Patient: sex M, age 35
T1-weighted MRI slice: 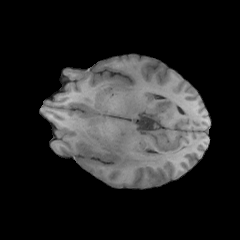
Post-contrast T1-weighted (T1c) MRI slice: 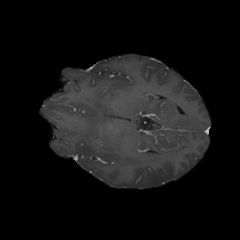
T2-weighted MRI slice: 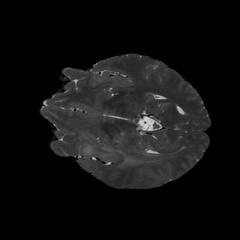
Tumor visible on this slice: yes
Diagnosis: Astrocytoma, IDH-wildtype
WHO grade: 2